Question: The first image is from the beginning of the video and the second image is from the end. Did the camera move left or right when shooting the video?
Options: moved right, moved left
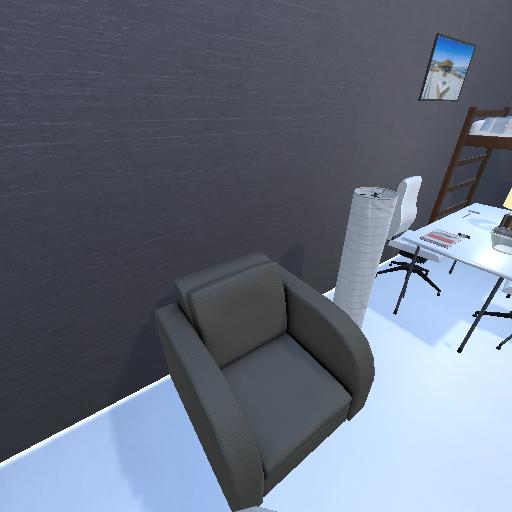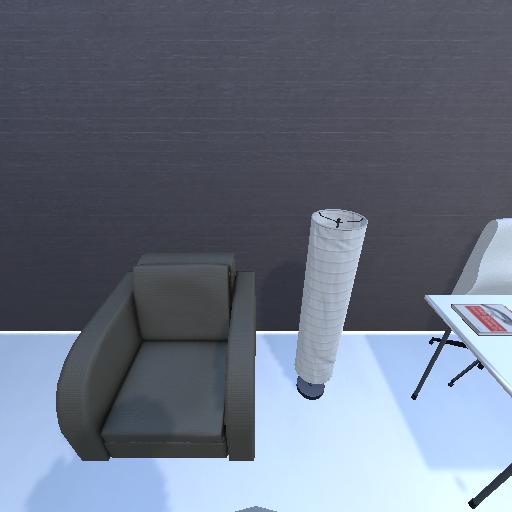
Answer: moved right